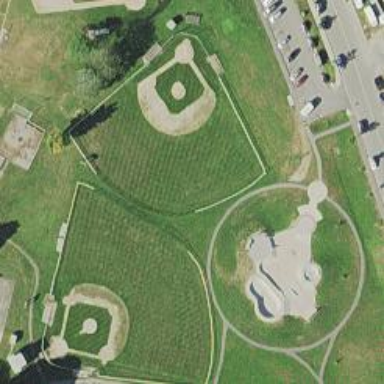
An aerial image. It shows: Concrete pitch for leisure land activities.